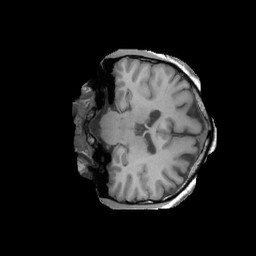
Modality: T1w
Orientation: coronal
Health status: ill
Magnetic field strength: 3 T